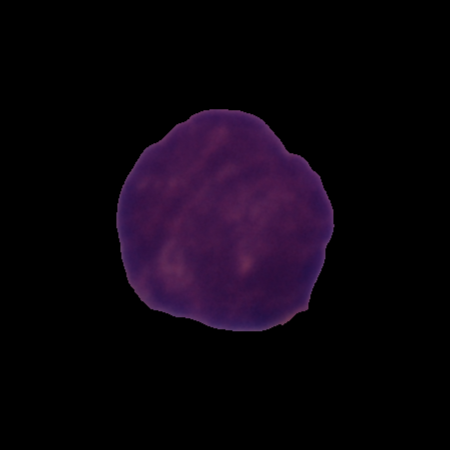
Label: cancer